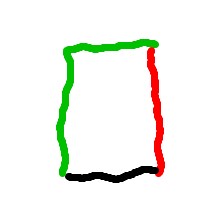
Shape: rectangle